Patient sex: F
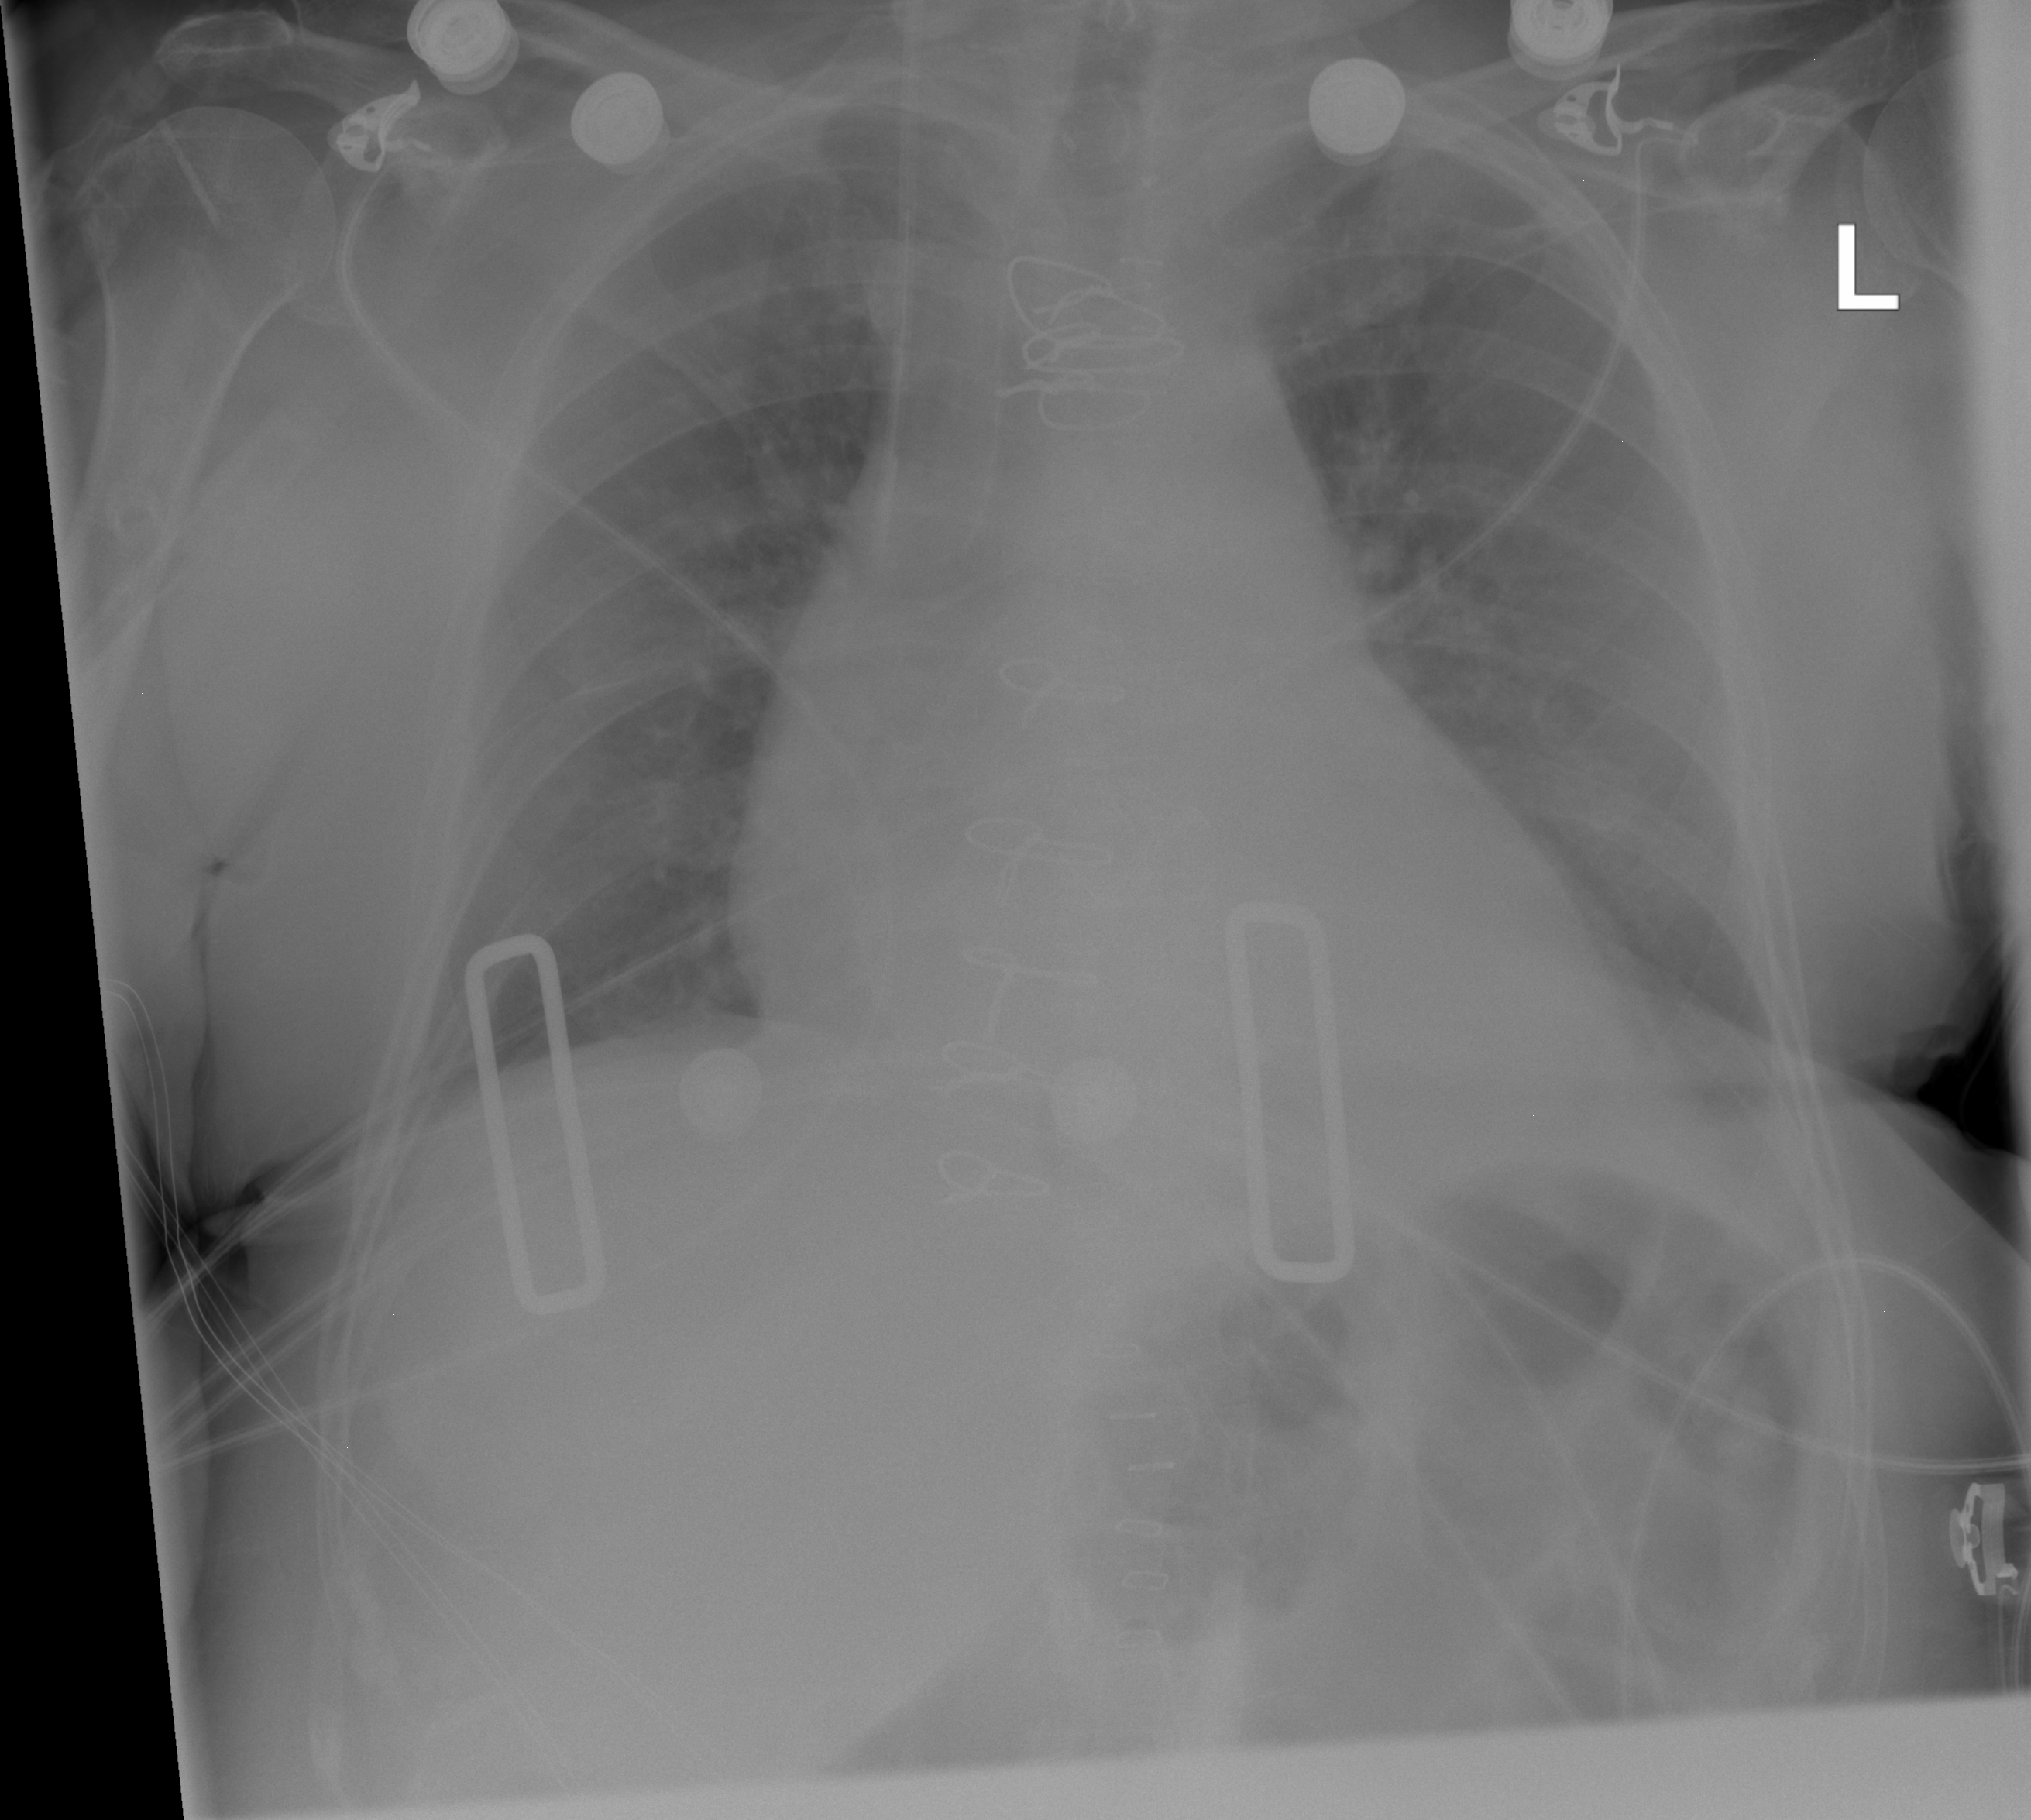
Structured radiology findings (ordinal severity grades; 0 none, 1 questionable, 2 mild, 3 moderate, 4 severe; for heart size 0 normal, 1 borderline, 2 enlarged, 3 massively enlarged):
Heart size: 2
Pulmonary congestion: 2
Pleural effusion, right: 0
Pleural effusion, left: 1
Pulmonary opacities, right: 0
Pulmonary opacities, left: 0
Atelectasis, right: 0
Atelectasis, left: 2